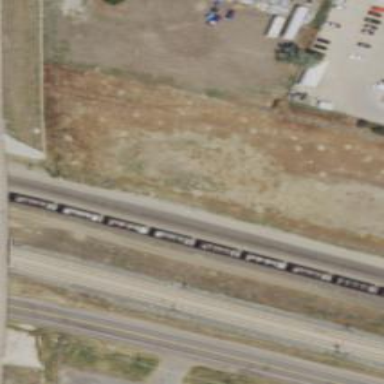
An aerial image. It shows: Railway service station.